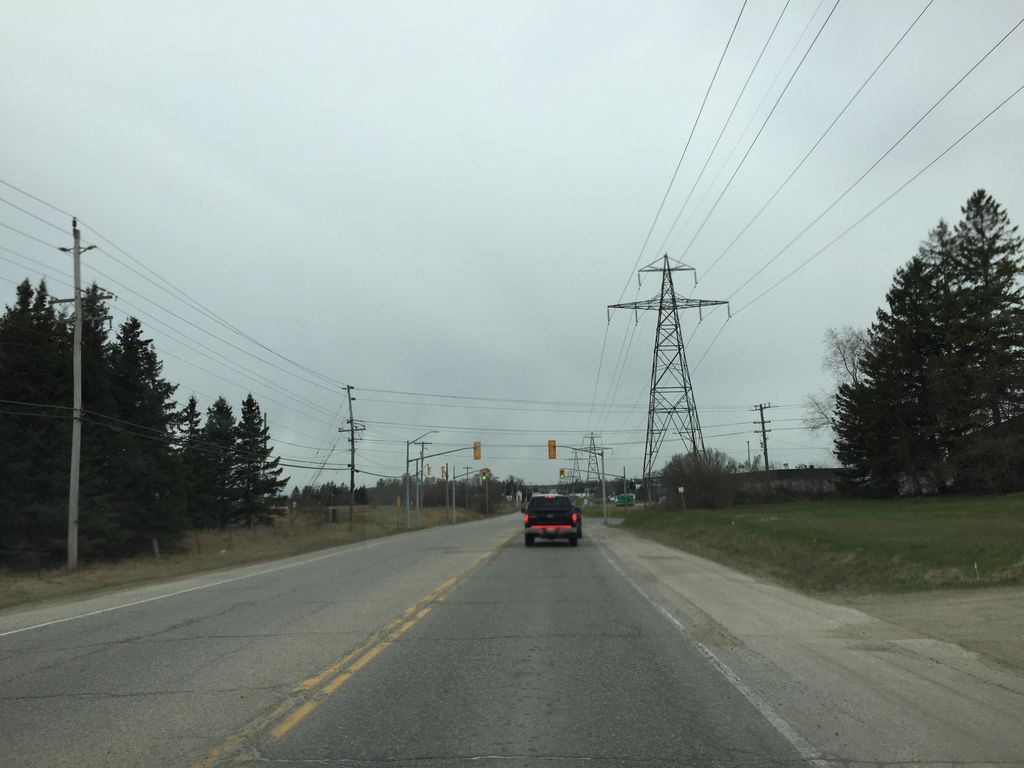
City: kitchener-waterloo